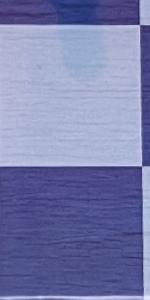
Label: Empty